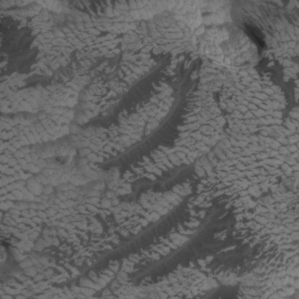
Label: non_frost